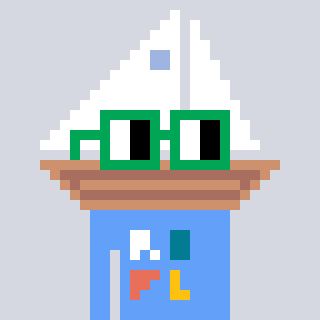
a pixel art character with square green glasses, a sailboat-shaped head and a blue-colored body on a cool background